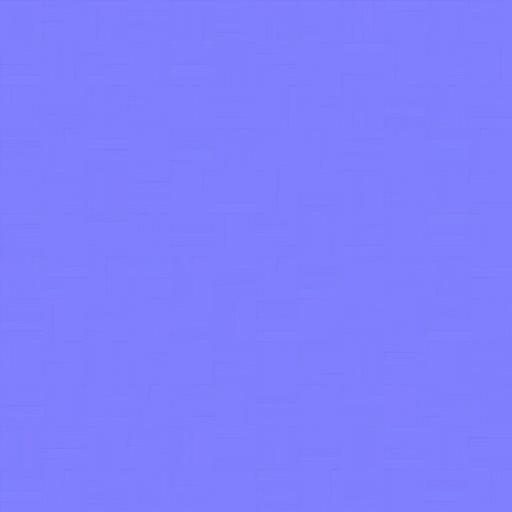
clean dark floor flooring parquet shiny wood wooden